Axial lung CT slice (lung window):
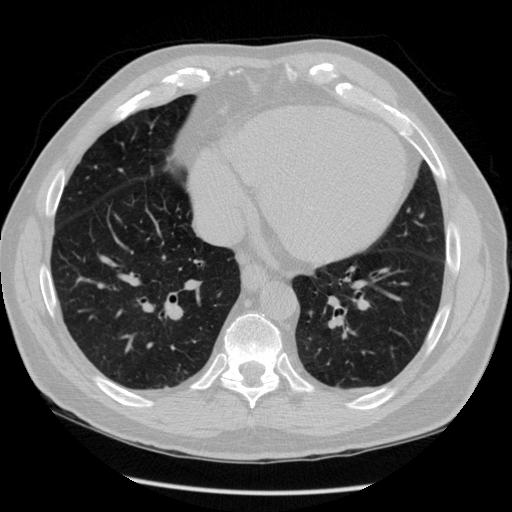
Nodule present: no